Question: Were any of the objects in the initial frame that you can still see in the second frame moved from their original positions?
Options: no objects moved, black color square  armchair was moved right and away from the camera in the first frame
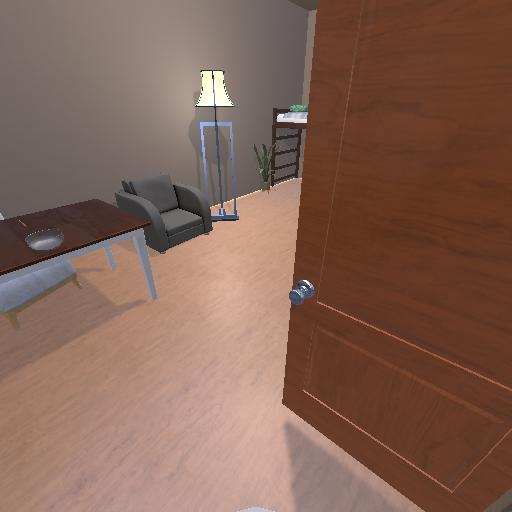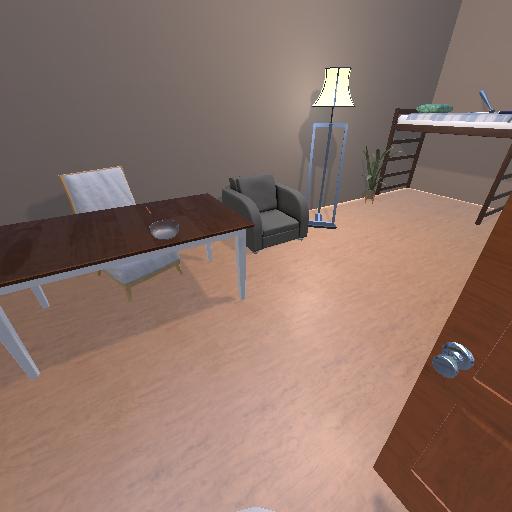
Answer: no objects moved